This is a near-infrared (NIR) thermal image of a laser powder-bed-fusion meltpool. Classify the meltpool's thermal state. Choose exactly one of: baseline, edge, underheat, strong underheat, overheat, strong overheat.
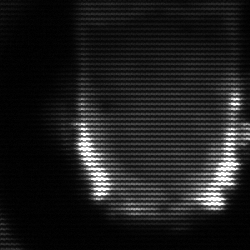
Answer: baseline